Field crop: tomato
Growth stage: 1
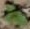
Species: solanum